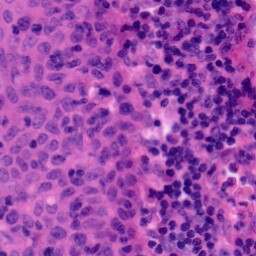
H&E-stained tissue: Tonsil